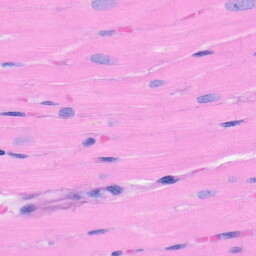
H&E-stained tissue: Heart